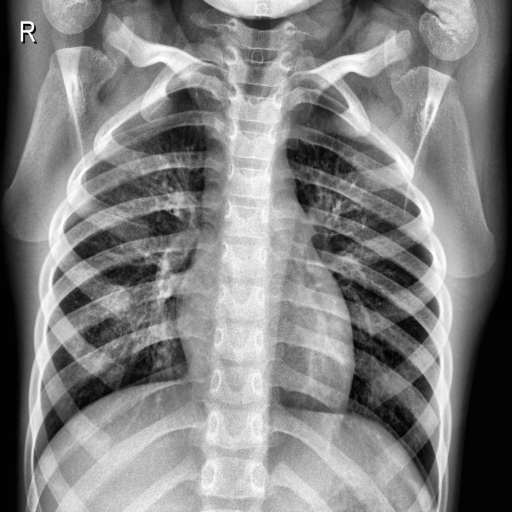
Finding: NORMAL